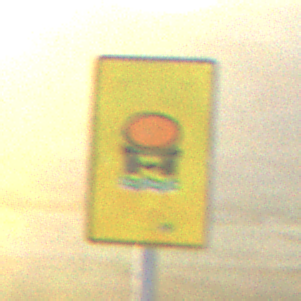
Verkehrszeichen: FahrzeugeMitWassergefaehrdenderLadungOhnePfeilsymbol
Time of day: SunriseSunset
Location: Outdoor (Nature)
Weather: Clear
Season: NotSpecified
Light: Natural